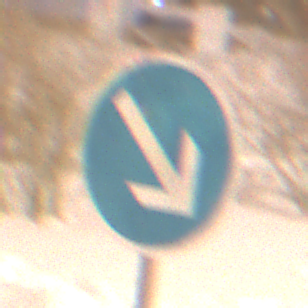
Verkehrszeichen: VorgeschriebeneVorbeifahrtRechts
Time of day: Night
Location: Outdoor (Urban)
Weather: Overcast
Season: Winter
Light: Artificial